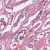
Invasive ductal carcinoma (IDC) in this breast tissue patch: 1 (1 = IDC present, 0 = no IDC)